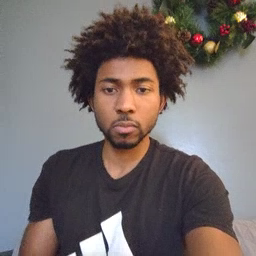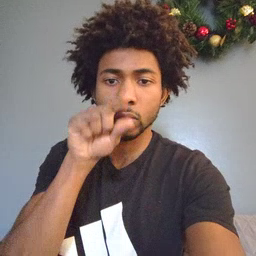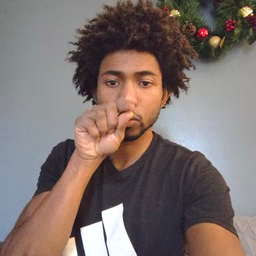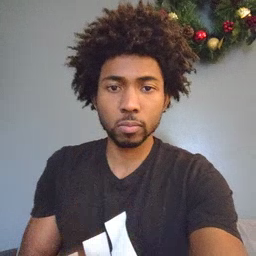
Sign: bird